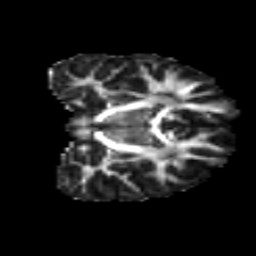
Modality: FA
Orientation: coronal
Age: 15
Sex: male
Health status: ill
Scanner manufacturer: ge
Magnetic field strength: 3 T
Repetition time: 6.888 s
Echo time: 0.0812 s